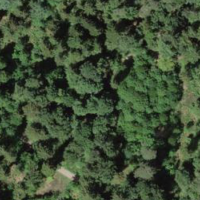
EUNIS habitat code: 43
Species observed at this site:
Oxalis acetosella